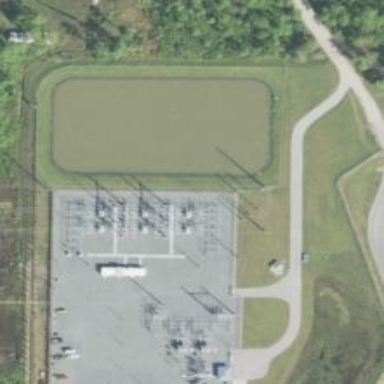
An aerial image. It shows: Switch for power supply.